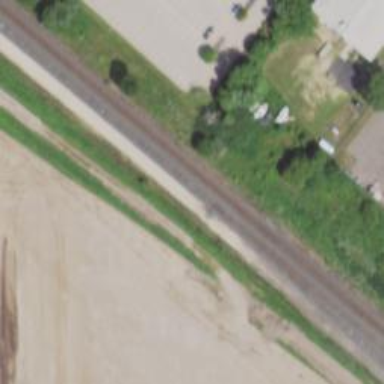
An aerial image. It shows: Railway siding with rails.